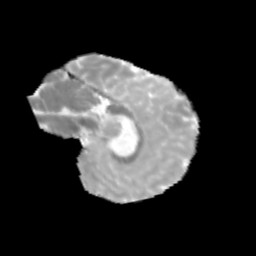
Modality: MD
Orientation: sagittal
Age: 11
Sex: male
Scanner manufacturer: siemens
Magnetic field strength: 3 T
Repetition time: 3.8 s
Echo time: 0.07 s